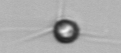
Label: Acanthoica_quattrospina